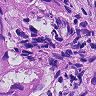
Metastatic tissue present: yes